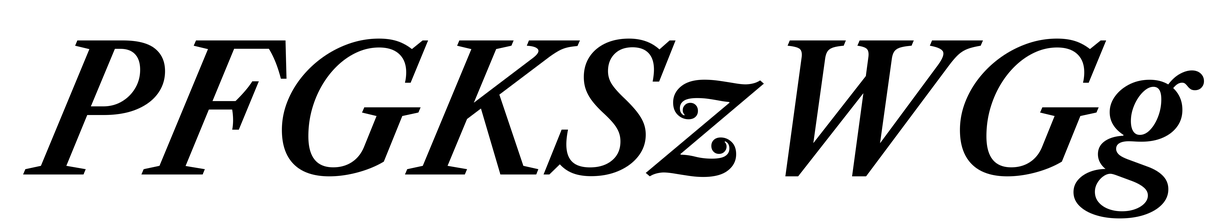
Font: LibreCaslonText-Italic_SemiBold_Italic